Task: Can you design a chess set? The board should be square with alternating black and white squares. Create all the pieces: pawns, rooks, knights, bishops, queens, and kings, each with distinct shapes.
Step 1795:
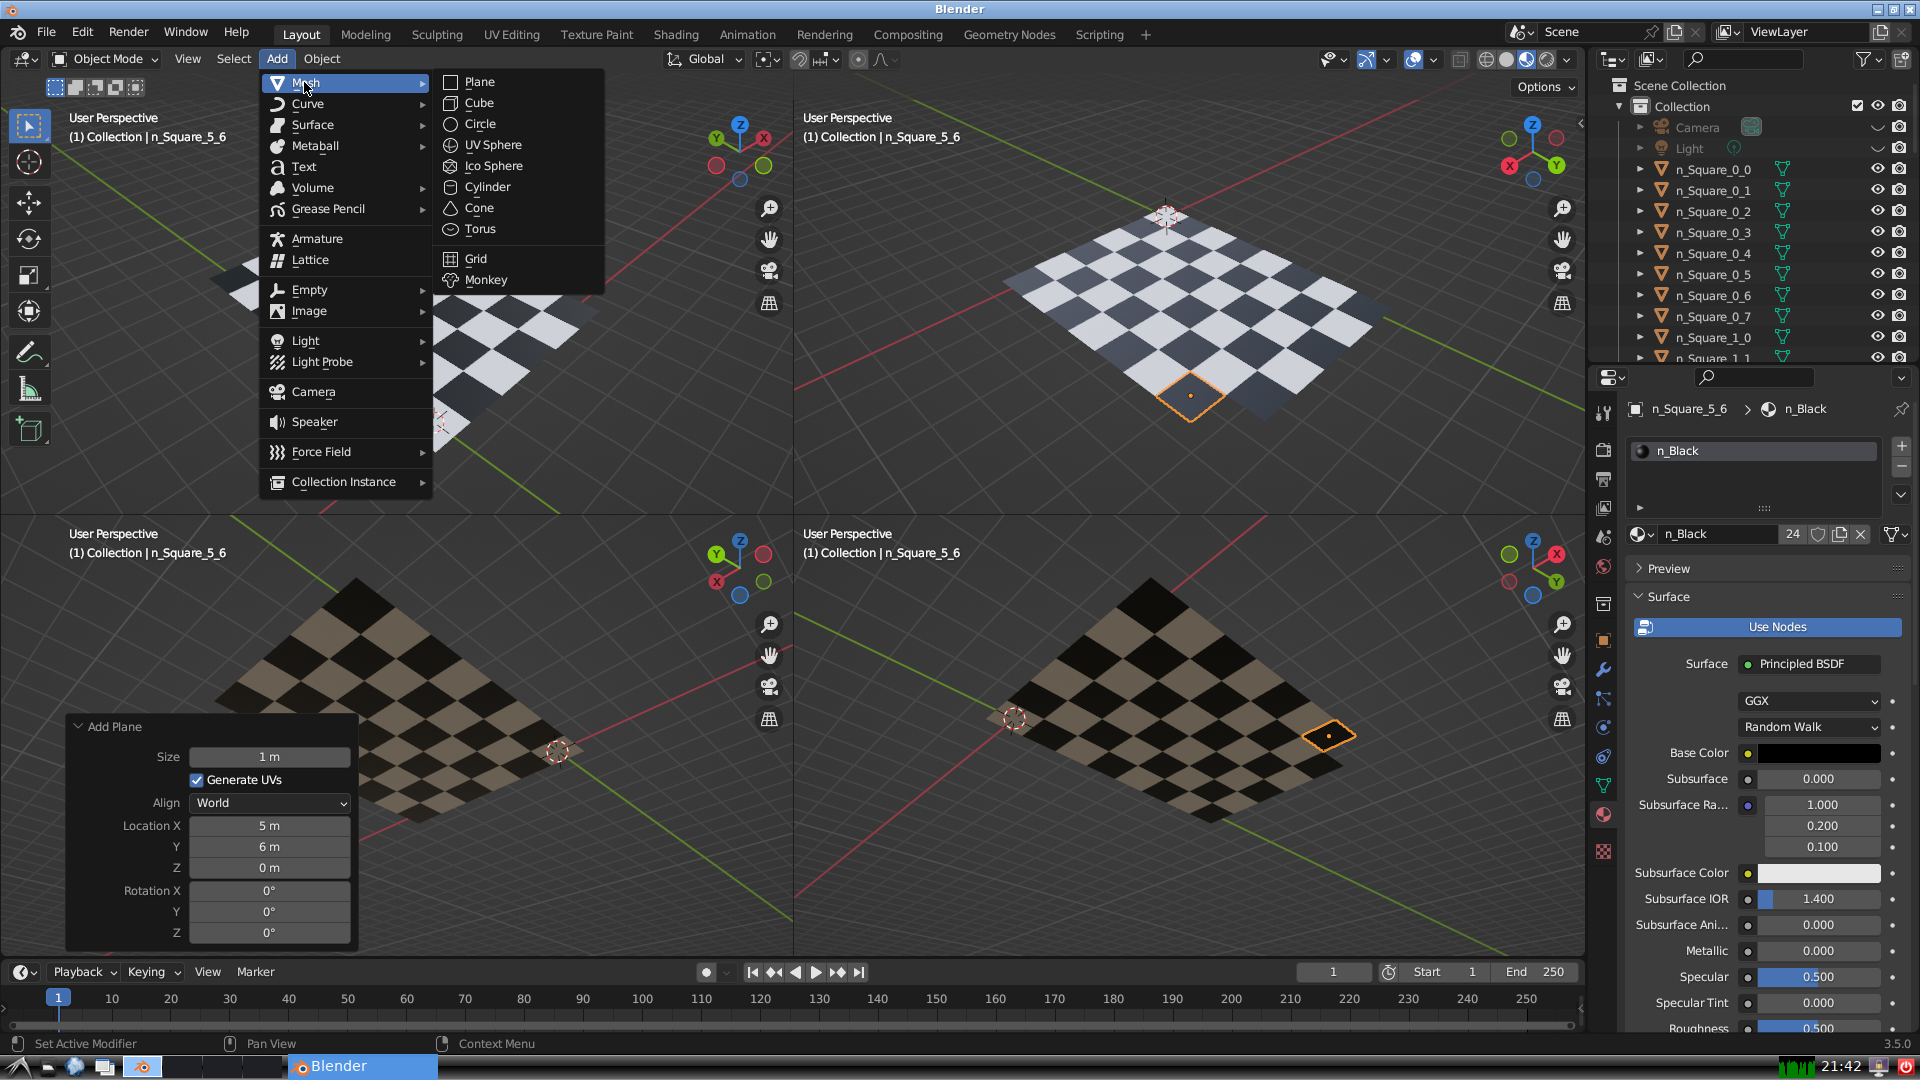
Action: {"mouse_move": [499, 79]}